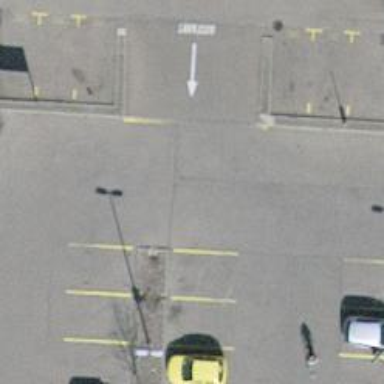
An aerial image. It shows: Paved parking aisle used as service road.